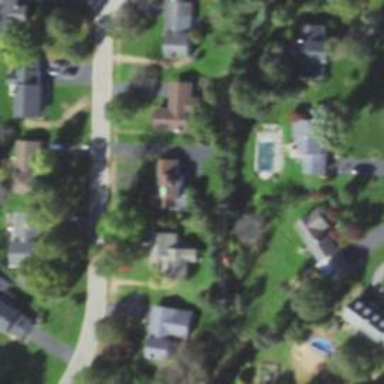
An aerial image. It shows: Driveway.